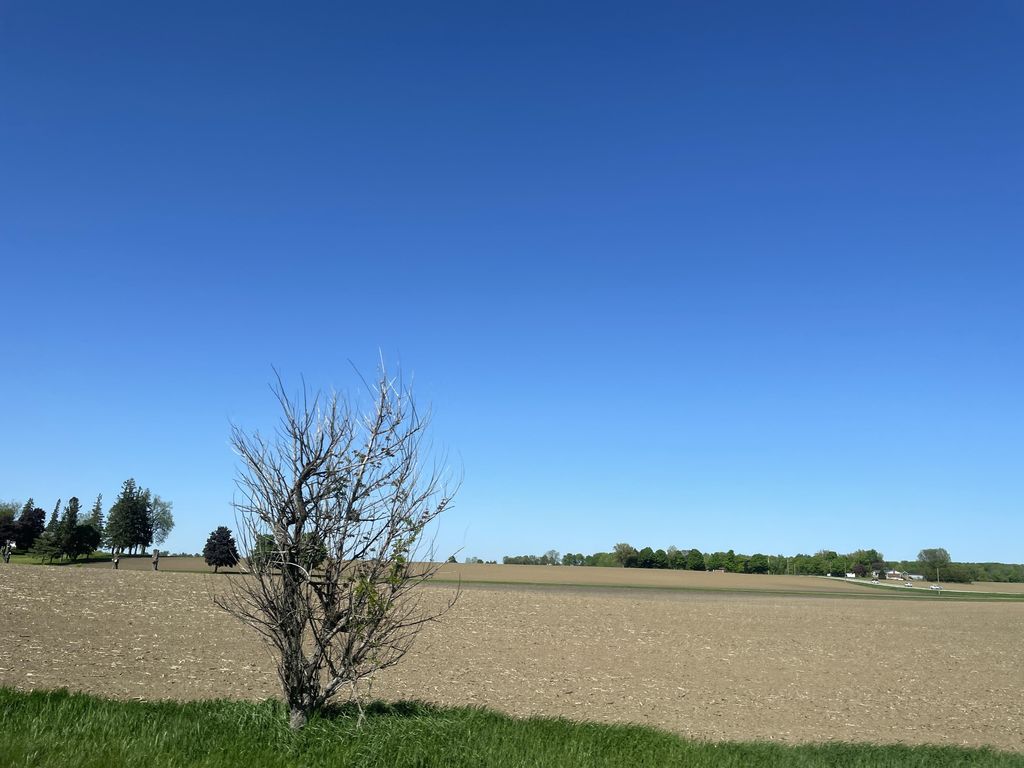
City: kitchener-waterloo